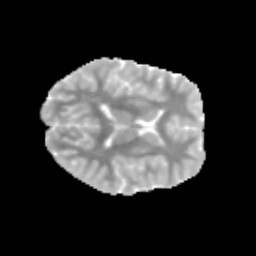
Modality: MD
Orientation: axial
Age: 13
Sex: male
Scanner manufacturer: siemens
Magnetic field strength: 3 T
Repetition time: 3.8 s
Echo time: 0.07 s